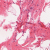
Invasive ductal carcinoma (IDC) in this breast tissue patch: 0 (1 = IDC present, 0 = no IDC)